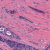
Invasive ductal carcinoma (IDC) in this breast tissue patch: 1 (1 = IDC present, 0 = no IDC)